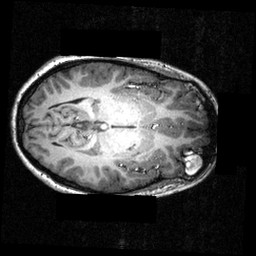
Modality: T1w
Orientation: axial
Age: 21
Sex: female
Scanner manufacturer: siemens
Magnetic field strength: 3.951 T
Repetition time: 1.5 s
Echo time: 0.00335 s